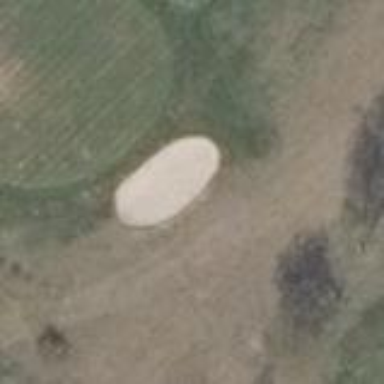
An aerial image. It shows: Golf green.